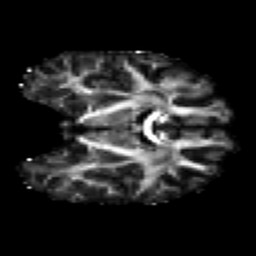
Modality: FA
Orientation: coronal
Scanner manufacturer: ge
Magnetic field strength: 3 T
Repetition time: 7.98 s
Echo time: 0.0701 s